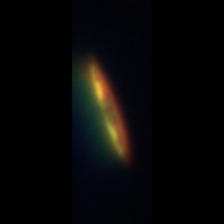
Taxon: Pennate
Group: Diatoms